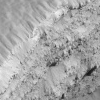
Atmospheric dust classification: not_dusty